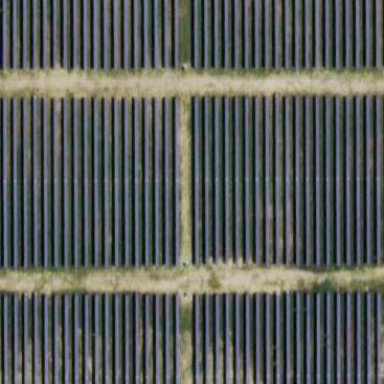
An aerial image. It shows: Solar power plant enclosed by fence. The plant generates electricity using photovoltaic technology.